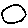
Label: circle